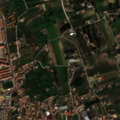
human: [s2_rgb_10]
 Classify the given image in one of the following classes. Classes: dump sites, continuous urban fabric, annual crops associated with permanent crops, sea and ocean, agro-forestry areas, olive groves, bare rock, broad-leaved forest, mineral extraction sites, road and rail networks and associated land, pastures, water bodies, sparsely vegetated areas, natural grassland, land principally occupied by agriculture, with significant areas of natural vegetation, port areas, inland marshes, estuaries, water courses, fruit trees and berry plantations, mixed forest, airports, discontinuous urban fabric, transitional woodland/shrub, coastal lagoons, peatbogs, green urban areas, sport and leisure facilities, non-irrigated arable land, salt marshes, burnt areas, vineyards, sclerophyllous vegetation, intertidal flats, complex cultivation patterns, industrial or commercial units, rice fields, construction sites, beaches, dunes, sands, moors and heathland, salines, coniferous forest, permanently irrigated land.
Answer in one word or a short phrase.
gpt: discontinuous urban fabric, complex cultivation patterns, transitional woodland/shrub